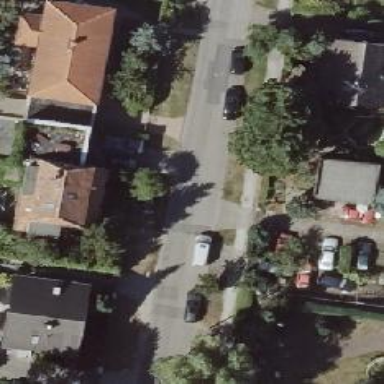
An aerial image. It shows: Footway with concrete surface.